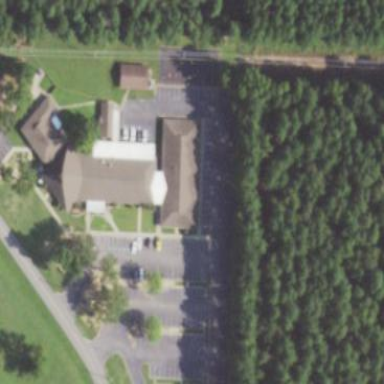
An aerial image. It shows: Church which is place of worship.